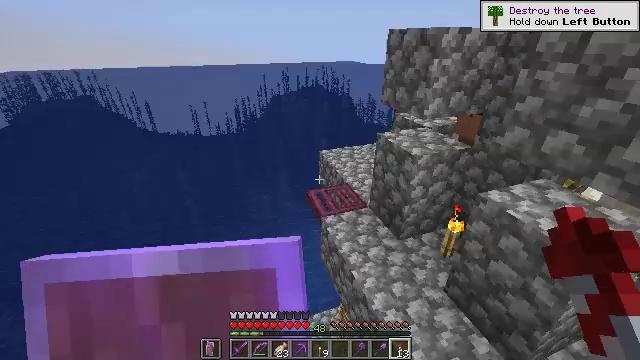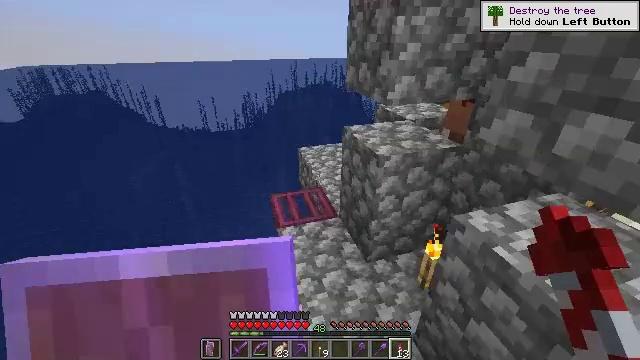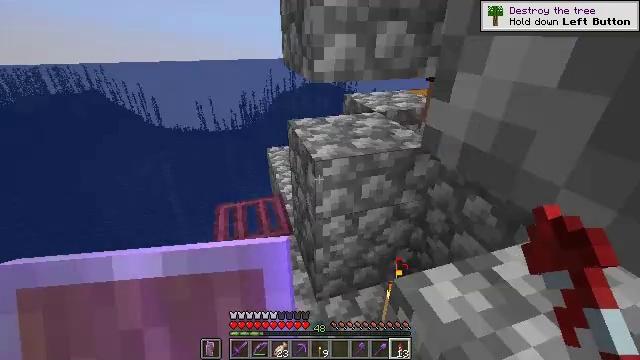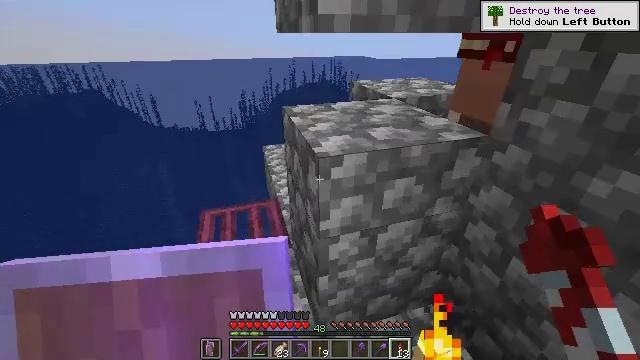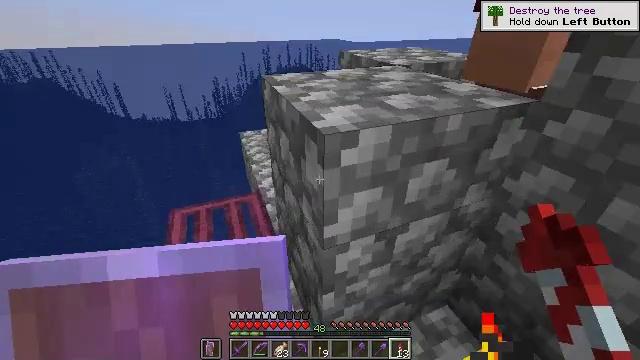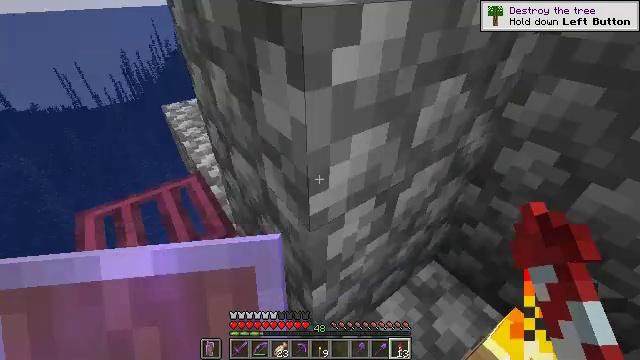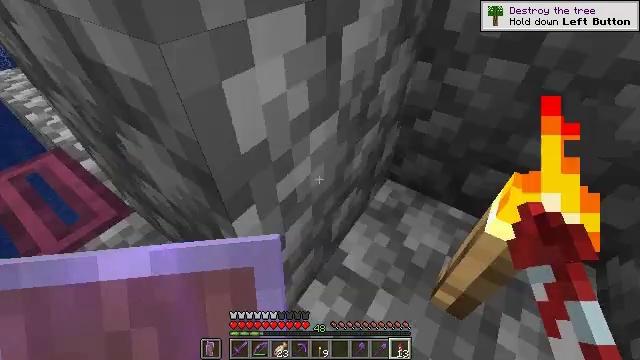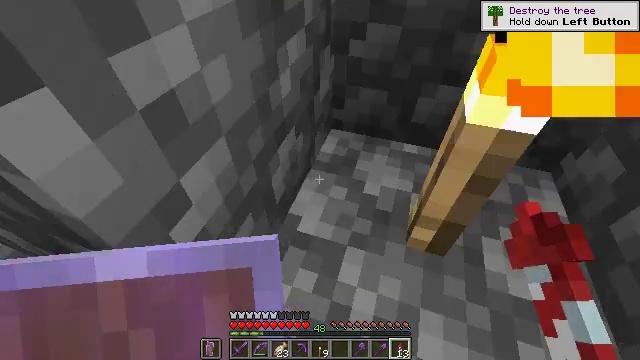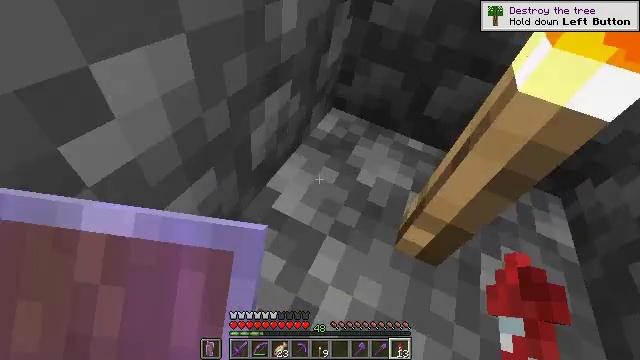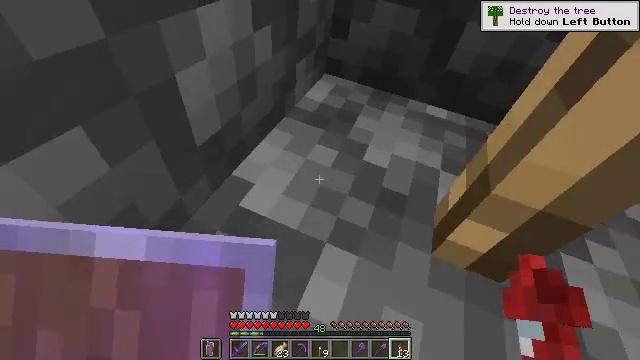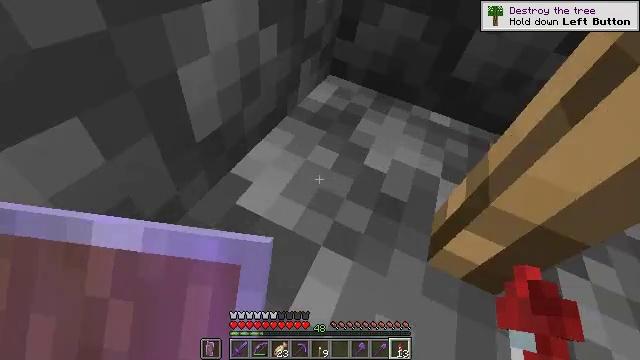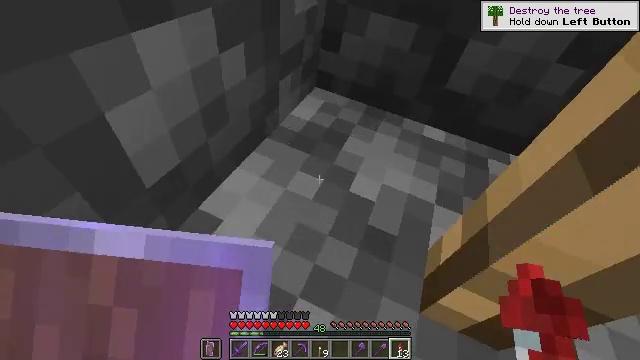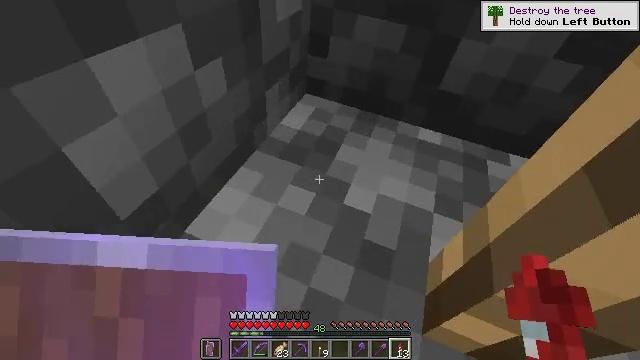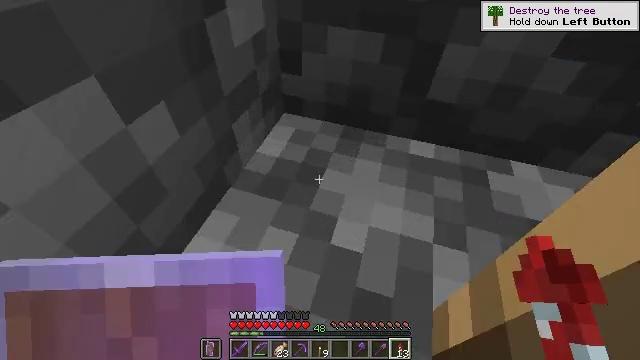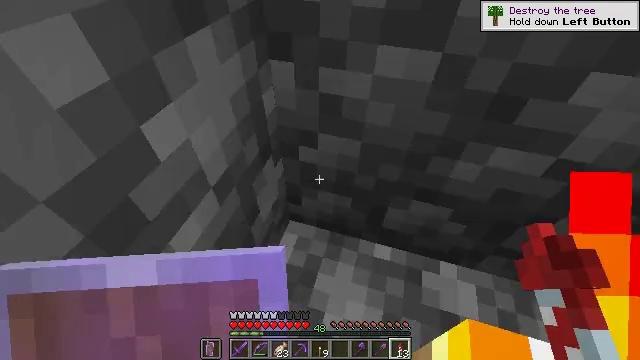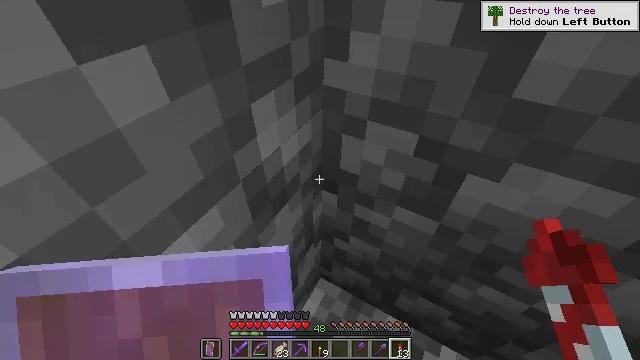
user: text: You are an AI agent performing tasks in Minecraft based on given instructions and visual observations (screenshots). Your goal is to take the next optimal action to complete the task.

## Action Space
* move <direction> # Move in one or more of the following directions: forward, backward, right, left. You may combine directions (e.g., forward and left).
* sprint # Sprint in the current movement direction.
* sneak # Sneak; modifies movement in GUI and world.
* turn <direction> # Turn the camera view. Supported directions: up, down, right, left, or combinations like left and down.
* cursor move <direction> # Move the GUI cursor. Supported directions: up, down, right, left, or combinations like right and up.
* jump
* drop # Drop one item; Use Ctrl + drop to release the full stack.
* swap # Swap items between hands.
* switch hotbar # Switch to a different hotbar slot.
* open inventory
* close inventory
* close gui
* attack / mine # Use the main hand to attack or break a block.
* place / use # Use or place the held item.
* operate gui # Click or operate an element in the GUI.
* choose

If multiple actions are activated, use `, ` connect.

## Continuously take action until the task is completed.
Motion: motion action
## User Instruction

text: craft item air
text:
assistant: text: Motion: turn left
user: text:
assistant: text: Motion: no_op
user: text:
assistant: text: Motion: no_op
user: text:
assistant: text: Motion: turn right and down
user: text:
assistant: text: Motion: turn right and down
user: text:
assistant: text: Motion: turn right and down
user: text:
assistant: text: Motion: turn right and down
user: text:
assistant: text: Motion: turn right
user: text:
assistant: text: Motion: no_op
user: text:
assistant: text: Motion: no_op
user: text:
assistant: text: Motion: no_op
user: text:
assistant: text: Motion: no_op
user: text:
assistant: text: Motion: no_op
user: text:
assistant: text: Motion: no_op
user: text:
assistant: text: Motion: turn left and up
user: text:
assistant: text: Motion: turn left and up
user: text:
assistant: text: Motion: turn left and up
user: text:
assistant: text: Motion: move left, turn left
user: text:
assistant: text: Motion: move left, turn left
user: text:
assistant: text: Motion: move left, turn left
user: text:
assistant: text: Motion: move left, turn left
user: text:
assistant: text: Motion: move left, turn left
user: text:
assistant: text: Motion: move left
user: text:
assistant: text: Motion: move left
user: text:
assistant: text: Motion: move forward and move left
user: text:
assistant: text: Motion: move forward and move left
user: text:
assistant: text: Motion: move forward and move left
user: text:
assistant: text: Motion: move forward
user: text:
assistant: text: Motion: no_op
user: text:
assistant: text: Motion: turn right